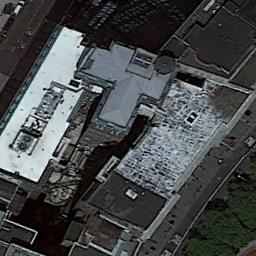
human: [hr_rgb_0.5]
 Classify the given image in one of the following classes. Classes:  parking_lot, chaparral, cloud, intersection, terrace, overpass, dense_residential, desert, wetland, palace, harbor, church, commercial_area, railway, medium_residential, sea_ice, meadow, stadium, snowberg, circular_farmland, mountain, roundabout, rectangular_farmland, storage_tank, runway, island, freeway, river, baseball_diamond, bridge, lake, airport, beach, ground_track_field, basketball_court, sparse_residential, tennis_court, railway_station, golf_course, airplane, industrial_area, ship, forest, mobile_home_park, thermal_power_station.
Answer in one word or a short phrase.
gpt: commercial_area